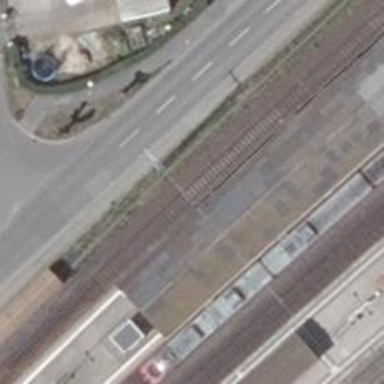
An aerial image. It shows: Railway stop with public transport stop position.